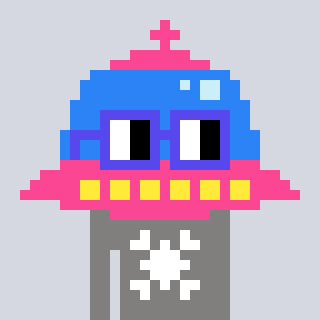
a pixel art character with square blue glasses, a ufo-shaped head and a bluegrey-colored body on a cool background